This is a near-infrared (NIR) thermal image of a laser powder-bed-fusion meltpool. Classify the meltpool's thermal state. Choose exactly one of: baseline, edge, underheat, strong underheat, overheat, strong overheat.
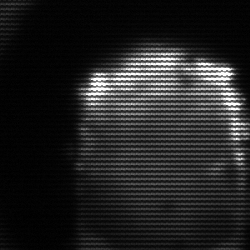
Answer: baseline